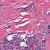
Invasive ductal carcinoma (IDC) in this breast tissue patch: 0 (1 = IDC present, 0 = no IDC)